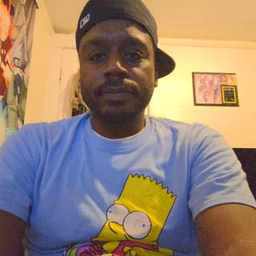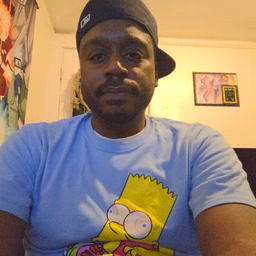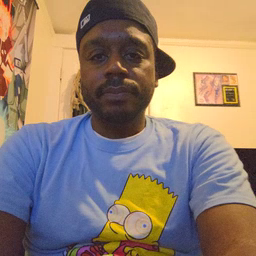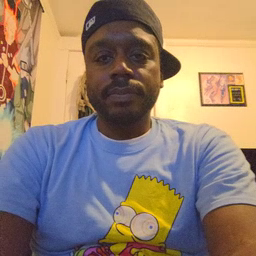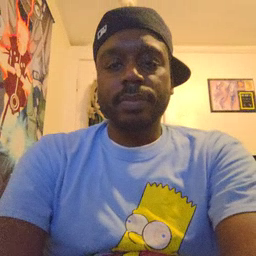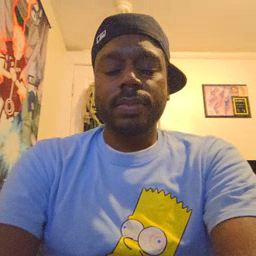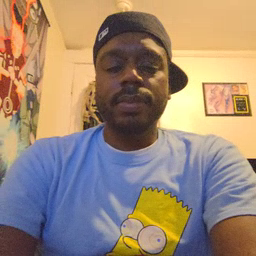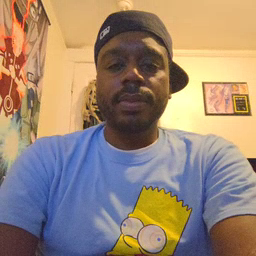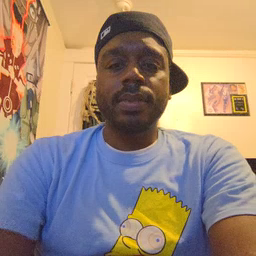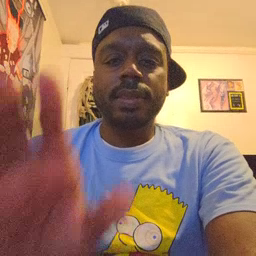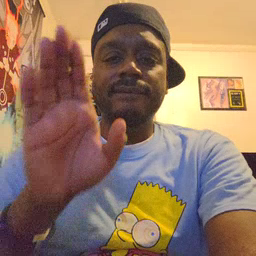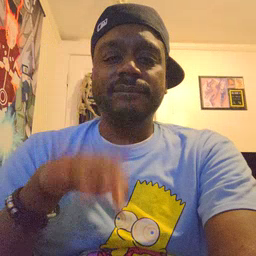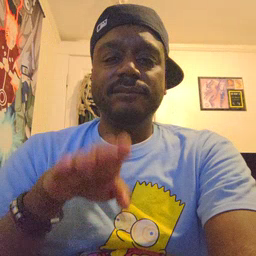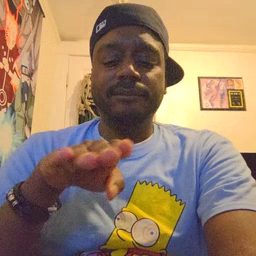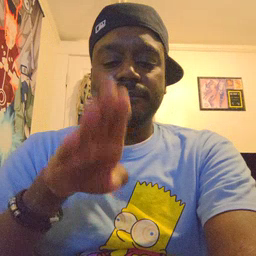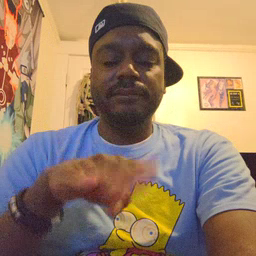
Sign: feet